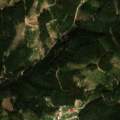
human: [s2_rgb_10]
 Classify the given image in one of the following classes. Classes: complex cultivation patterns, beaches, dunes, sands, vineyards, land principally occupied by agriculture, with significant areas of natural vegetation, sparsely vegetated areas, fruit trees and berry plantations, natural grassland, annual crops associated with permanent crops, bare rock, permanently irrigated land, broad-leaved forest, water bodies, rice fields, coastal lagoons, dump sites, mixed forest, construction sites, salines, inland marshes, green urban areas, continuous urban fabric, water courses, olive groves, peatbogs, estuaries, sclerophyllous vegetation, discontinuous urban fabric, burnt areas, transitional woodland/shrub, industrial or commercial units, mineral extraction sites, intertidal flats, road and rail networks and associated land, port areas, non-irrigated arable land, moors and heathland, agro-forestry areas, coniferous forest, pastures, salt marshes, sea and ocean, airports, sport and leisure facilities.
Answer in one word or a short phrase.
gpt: discontinuous urban fabric, coniferous forest